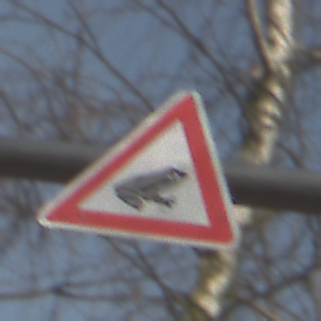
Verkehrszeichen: AmphibienwanderungLinks
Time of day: MorningAfternoon
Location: Outdoor (Nature)
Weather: Clear
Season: Winter
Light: Natural